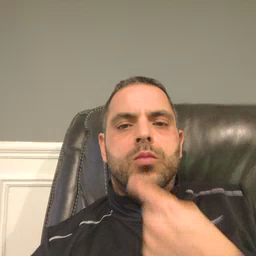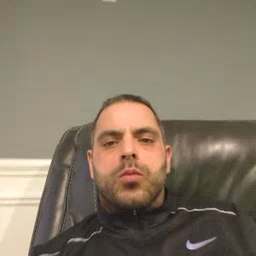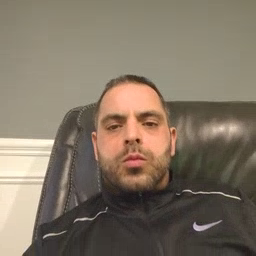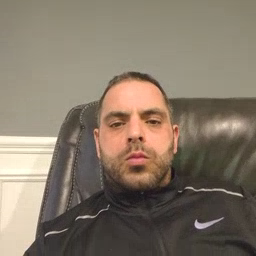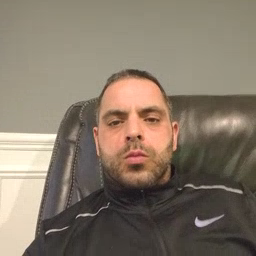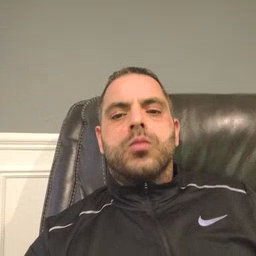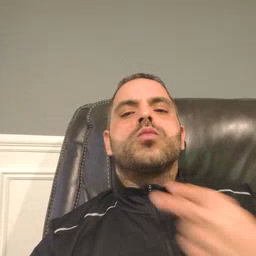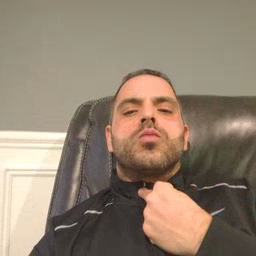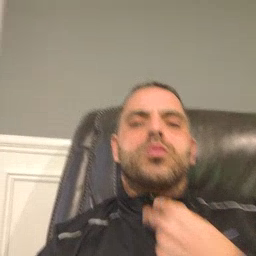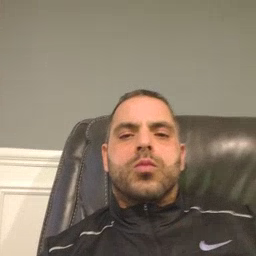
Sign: stuck